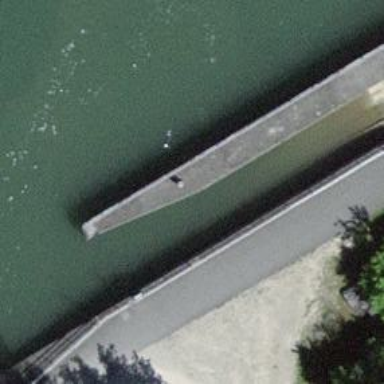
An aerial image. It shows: Slipway on leisure land.